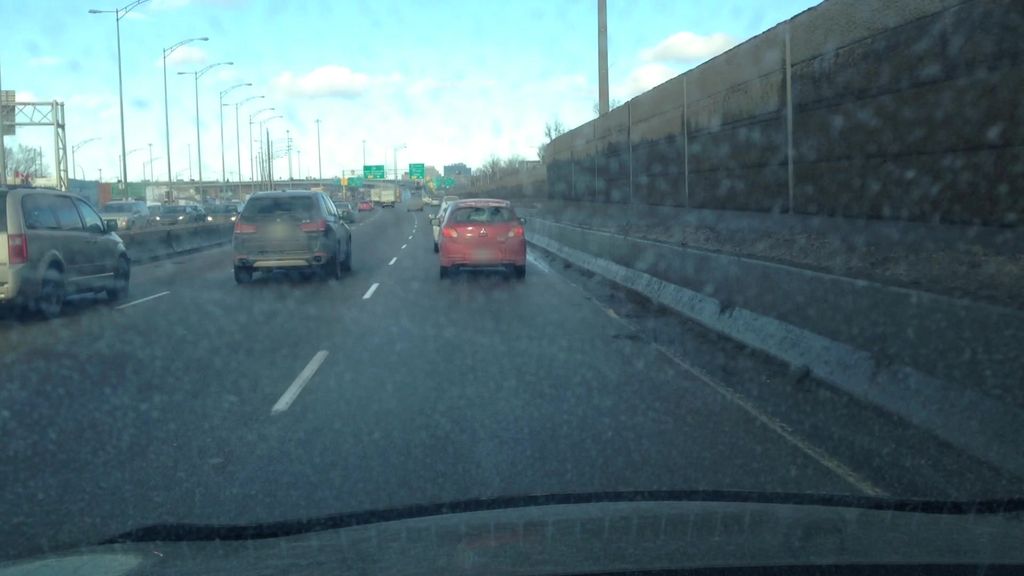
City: montreal